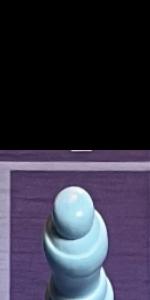
Label: Empty